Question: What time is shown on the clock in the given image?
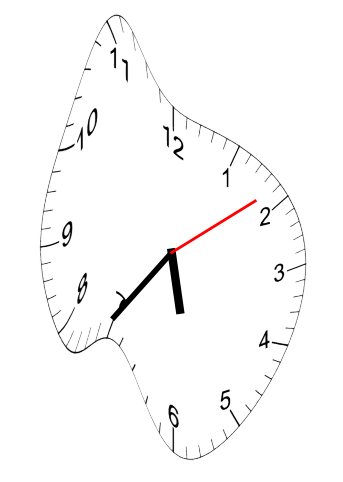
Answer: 05:36:09